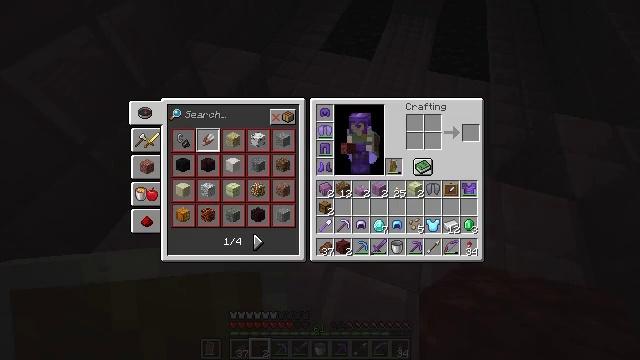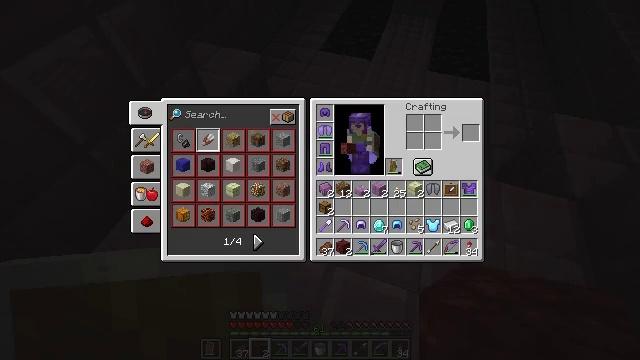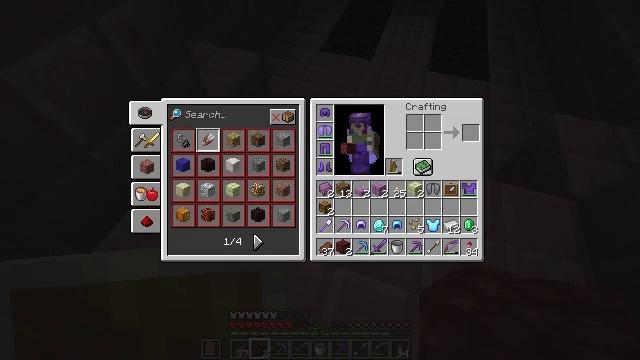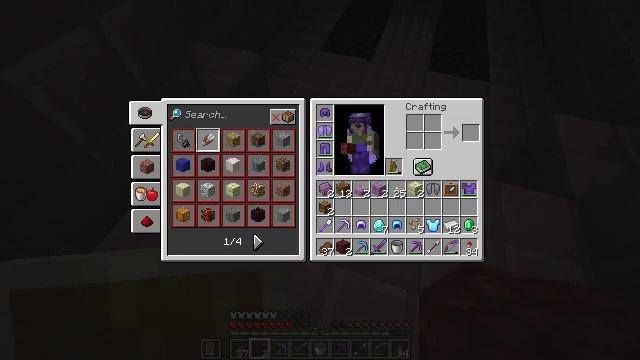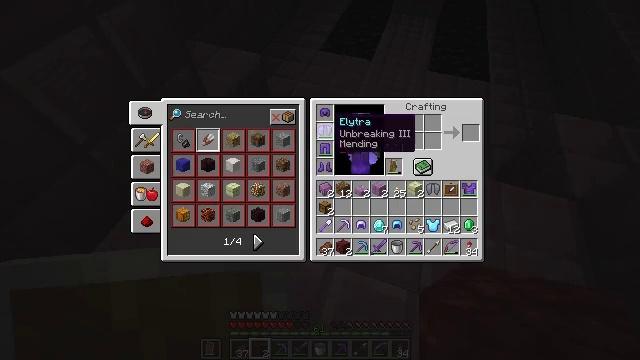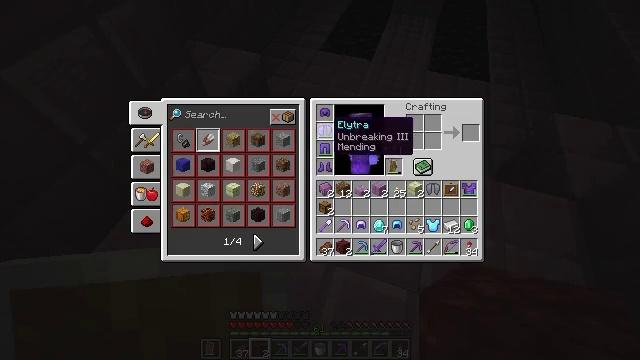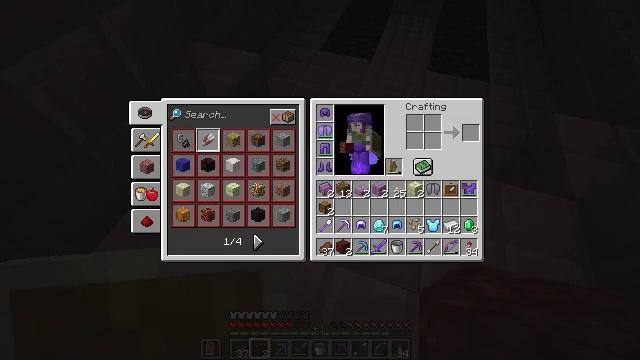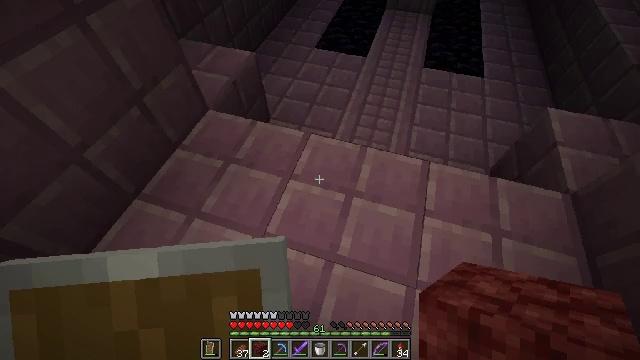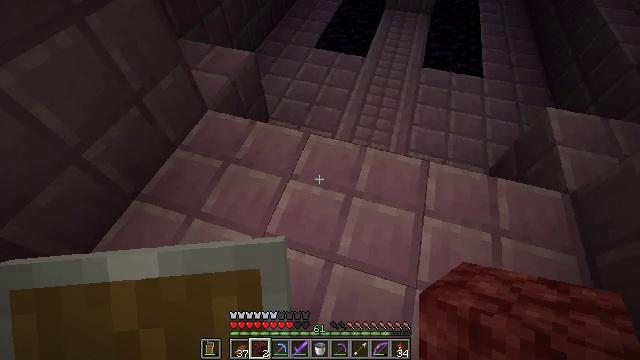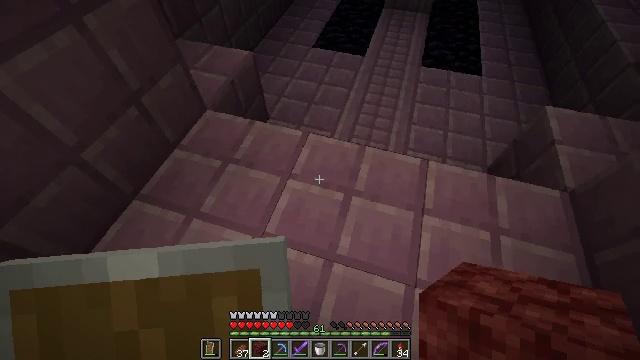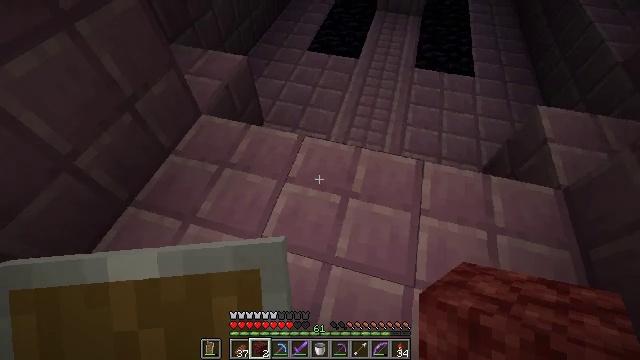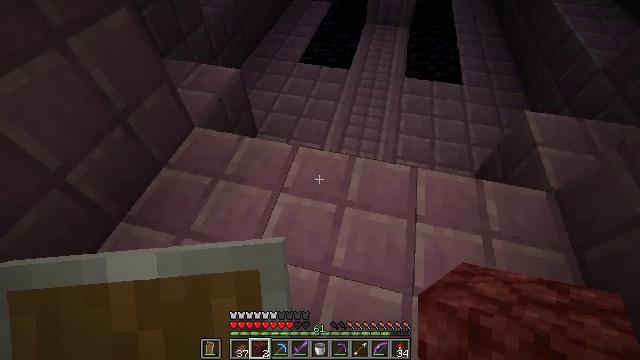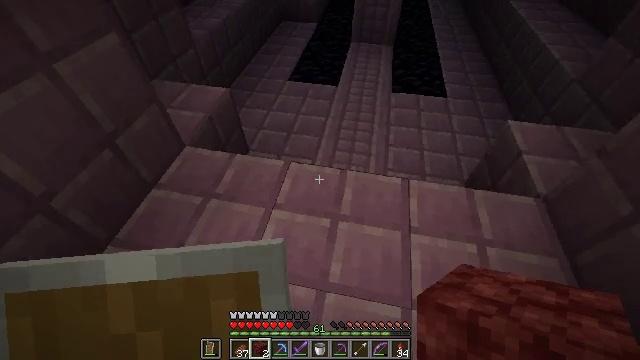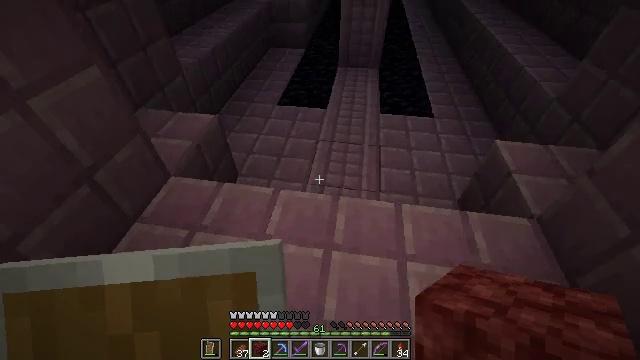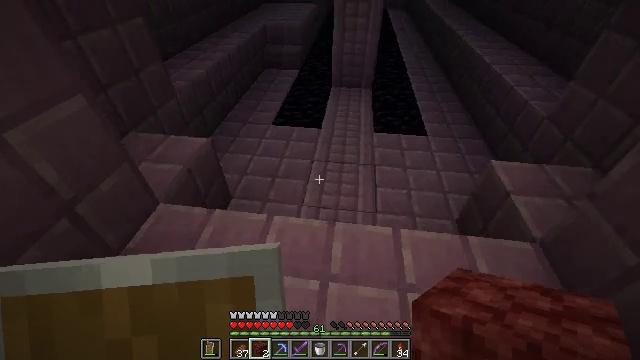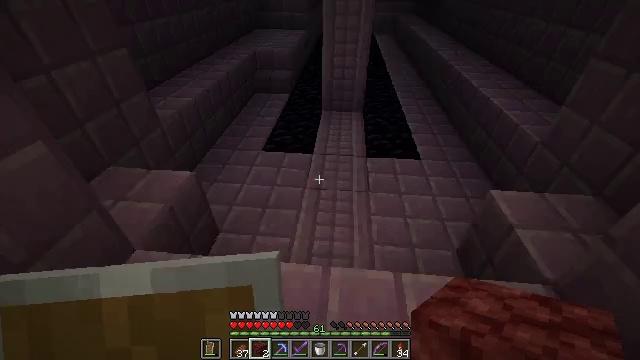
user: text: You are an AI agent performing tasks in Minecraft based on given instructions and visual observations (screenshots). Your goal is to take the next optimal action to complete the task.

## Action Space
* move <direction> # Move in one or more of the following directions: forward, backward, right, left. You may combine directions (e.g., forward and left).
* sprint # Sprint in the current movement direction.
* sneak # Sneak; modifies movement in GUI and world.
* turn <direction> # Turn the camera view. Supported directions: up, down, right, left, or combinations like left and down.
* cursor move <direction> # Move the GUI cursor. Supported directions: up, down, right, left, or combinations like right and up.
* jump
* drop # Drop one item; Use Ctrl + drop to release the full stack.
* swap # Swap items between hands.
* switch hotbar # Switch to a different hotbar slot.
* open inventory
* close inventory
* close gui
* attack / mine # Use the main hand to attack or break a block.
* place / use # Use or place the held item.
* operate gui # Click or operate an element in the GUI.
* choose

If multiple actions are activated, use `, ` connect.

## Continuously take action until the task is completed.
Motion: motion action
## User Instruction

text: Mine the brewing stand from your base.
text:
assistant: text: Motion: no_op
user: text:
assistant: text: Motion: no_op
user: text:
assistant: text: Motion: turn left
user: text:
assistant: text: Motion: turn left
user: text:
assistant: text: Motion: no_op
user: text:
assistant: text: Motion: turn right
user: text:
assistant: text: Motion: turn right, close inventory
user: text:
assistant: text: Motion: close inventory
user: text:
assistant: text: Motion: close inventory
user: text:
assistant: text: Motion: turn right
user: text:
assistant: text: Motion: turn right and up
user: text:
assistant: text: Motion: turn right and up
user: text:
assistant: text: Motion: move forward, turn right and up
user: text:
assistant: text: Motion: move forward, turn right and up
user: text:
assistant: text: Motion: move forward, turn right and up
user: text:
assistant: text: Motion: turn right and up
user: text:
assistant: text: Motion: move forward, turn right and up
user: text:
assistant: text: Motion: move forward, turn up
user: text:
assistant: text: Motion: move forward
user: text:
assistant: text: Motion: move forward
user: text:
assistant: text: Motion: move forward
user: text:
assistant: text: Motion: move forward
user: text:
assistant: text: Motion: move forward
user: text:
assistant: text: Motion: move forward, turn left and up
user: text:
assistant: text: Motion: move forward, turn left and up
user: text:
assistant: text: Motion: move forward and move left, turn left and up
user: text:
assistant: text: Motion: move forward and move left, turn up
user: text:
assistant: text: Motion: move forward and move left
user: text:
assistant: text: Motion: move forward and move left
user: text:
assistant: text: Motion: move forward and move left